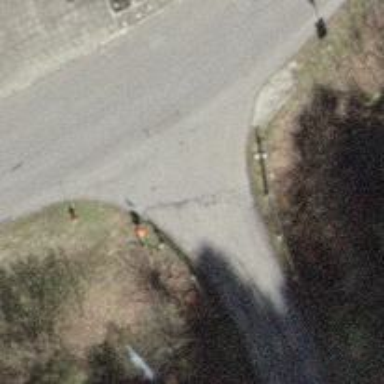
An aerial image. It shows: Service road on bridge.